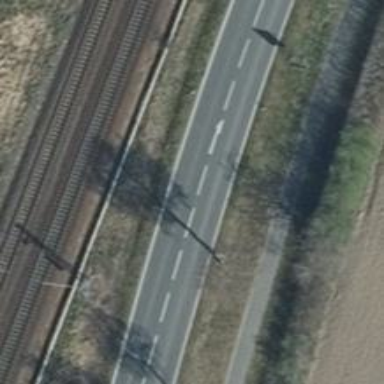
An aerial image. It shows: Primary road with asphalt surface.